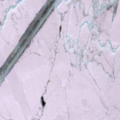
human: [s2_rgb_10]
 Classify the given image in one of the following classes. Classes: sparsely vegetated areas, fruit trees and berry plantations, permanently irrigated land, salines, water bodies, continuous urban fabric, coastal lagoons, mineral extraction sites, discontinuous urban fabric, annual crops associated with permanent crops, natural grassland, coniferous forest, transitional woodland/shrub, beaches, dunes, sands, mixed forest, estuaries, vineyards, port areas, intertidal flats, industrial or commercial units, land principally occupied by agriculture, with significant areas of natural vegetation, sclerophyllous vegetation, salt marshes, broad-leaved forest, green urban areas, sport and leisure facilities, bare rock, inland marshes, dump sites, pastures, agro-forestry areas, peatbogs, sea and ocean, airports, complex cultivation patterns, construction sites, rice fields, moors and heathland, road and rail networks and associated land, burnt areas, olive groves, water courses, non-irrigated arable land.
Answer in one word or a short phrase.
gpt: sea and ocean